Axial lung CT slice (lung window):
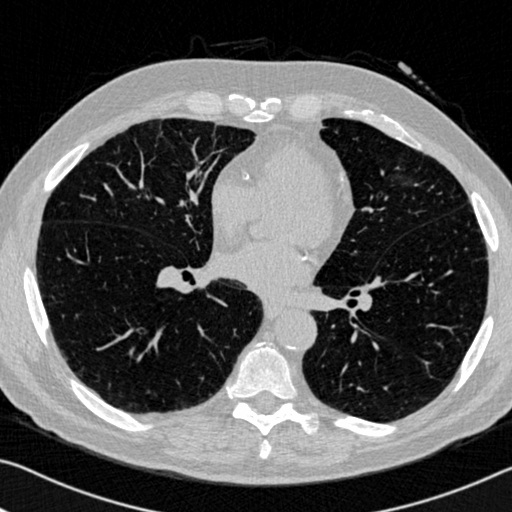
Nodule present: no